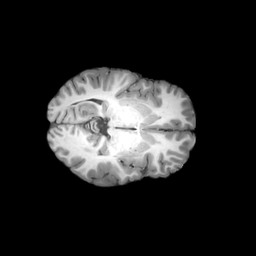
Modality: T1w
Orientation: axial